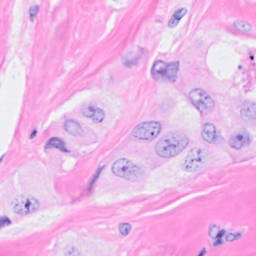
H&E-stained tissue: Breast